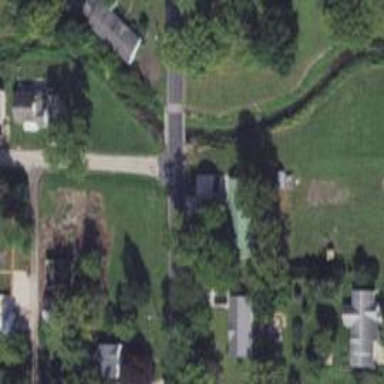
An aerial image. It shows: Residential road with bridge.